Aerial crown-view tile of a tropical tree (Barro Colorado Island, Panama), acquired 20250414:
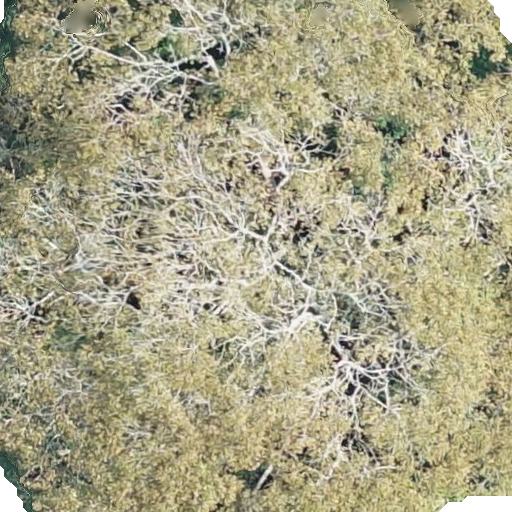
Species: Dipteryx oleifera
GBIF accepted scientific name: Dipteryx oleifera
Crown area: 561.026 m²